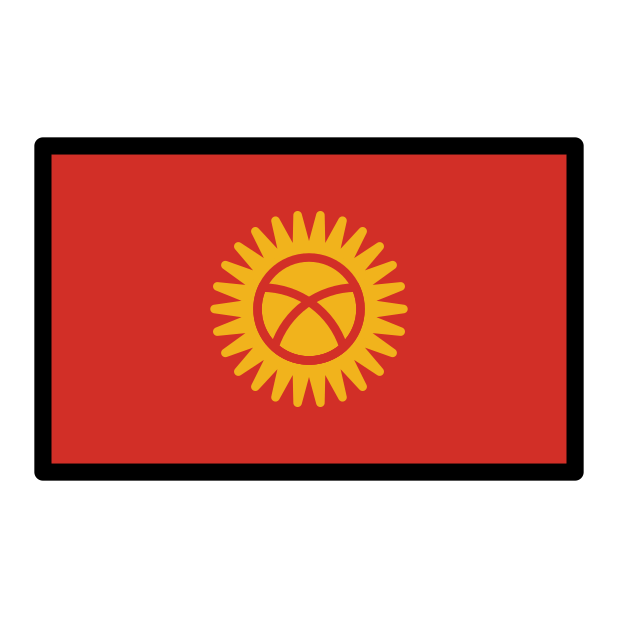
flag: Kyrgyzstan